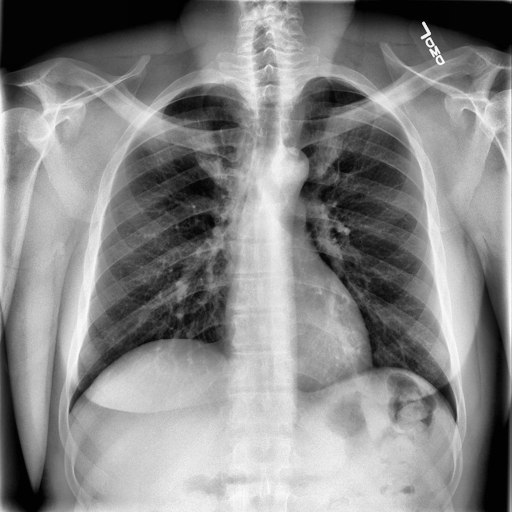
Finding: NORMAL